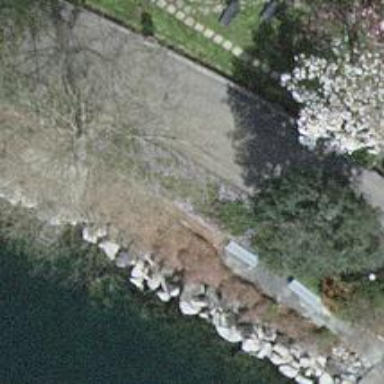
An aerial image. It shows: Light blue bench.